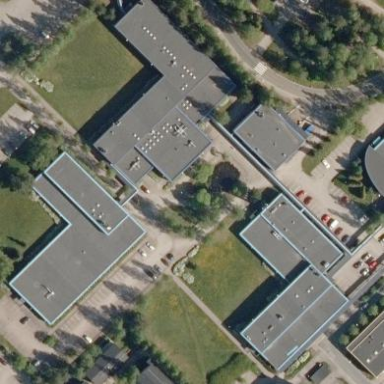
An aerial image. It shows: Canopy on the roof of building.